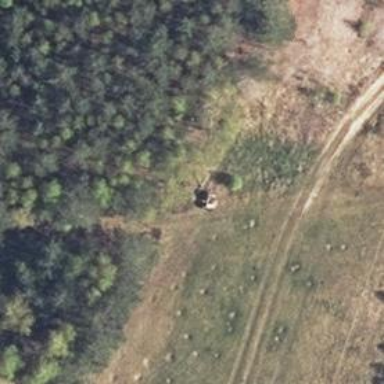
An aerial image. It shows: Hunting stand.